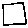
Label: square